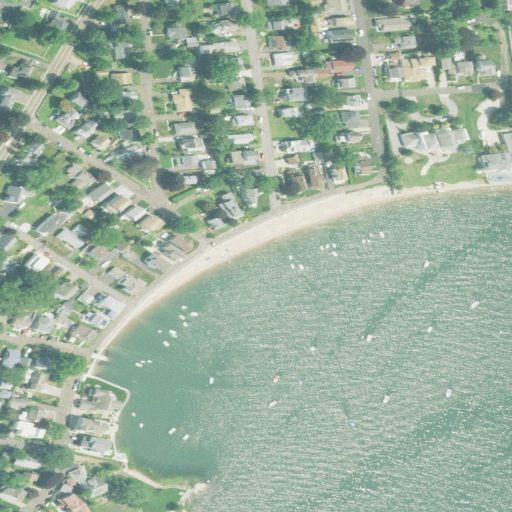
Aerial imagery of beach in Connecticut named Hotchkiss Grove Beach containing medium intensity development, open water, low intensity development, high intensity development, open development, barren land, and woody wetlands